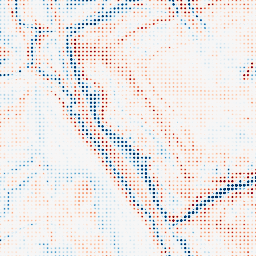
Category: edge_preserving
Decomposition family: bilateral
Decomposition parameters: d: 21
sigma_color: 150
sigma_space: 100
Upsampling method: sinc_blackman
Upsampling parameters: scale: 8
kernel_size: 4
Upsampling scale: 8